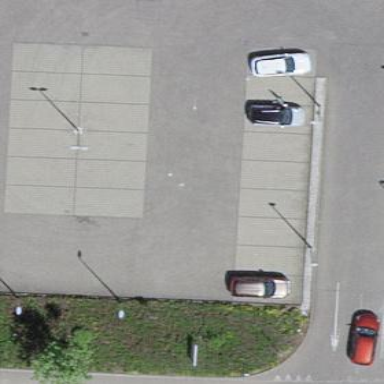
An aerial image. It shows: Parking area with surface.